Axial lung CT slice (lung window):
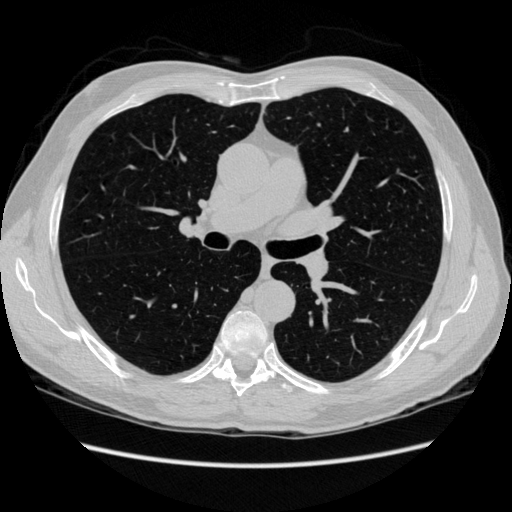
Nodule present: no